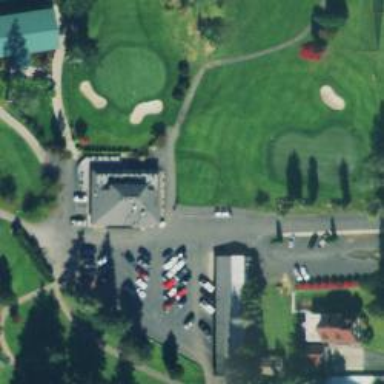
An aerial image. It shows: Golf course surrounded by greenery.